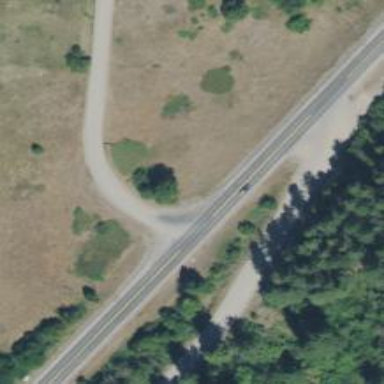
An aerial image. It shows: Secondary road with asphalt surface.